Interaction volume radius: 10 \u00c5
Interaction volume height: 10 \u00c5
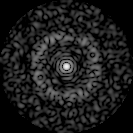
Disorder parameter: 0.8259